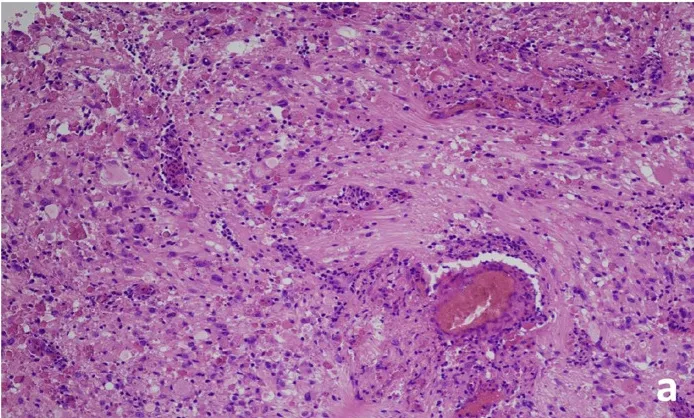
Pleomorphic xanthoastrocytoma, CNS WHO grade 3, lesion composed of pleomorphic cells Perivascular lymphocyte cuffing and granular bodies are present Hematoxylin and eosin stain (A-D); Original magnification: a-b 10 X, c 40 X, d 20 X.
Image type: pathology (h&e)